Question: What is the main action button text?
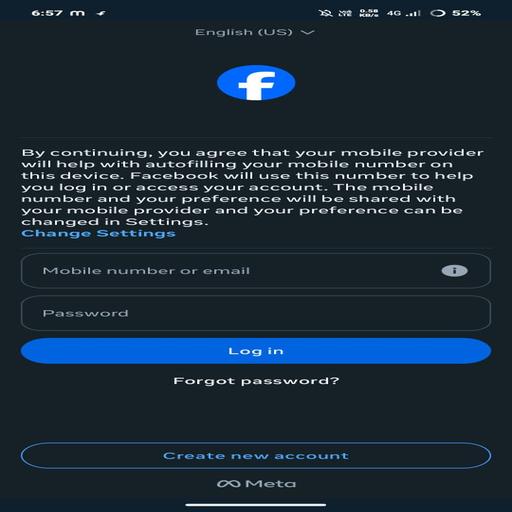
Answer: Log in